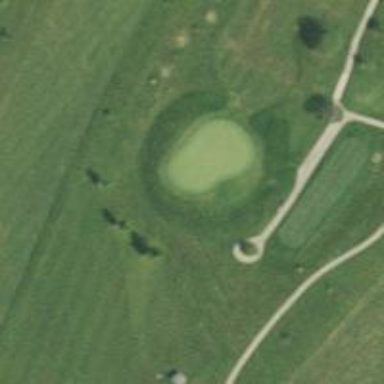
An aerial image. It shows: Golf hole.